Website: bh-photo
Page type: account-selection
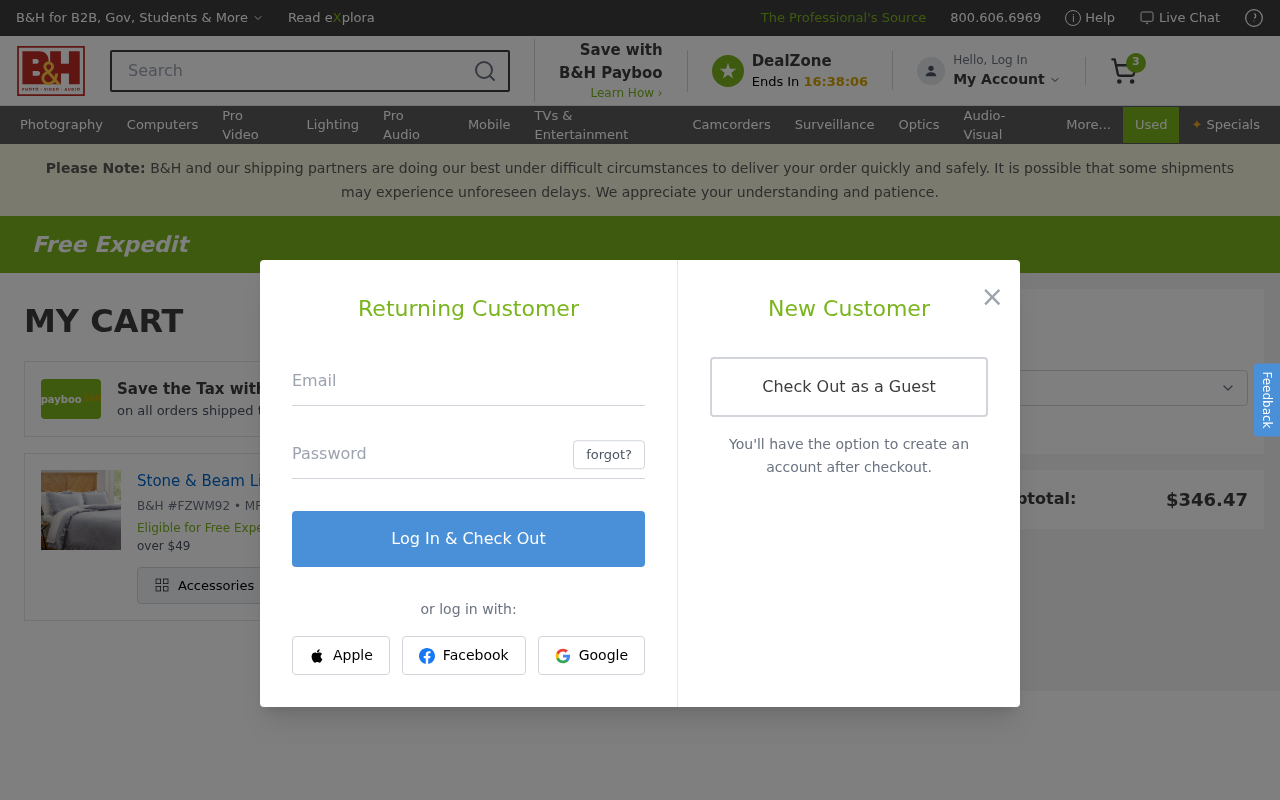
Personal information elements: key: PII_EMAIL
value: jamie_schwartz@hotmail.com
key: PII_POSTCODE
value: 57332
Product elements: key: PRODUCT1_NAME
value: Stone & Beam Linen Ruffle Duvet Set
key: PRODUCT1_QUANTITY
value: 3
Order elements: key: ORDER_NUM_ITEMS
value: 3
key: ORDER_SUBTOTAL
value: $346.47
Search elements: key: HEADER_SEARCH
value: Search
Other elements: key: BH_ITEM_NUMBER
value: FZWM92
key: MFR_NUMBER
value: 86993G